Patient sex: F
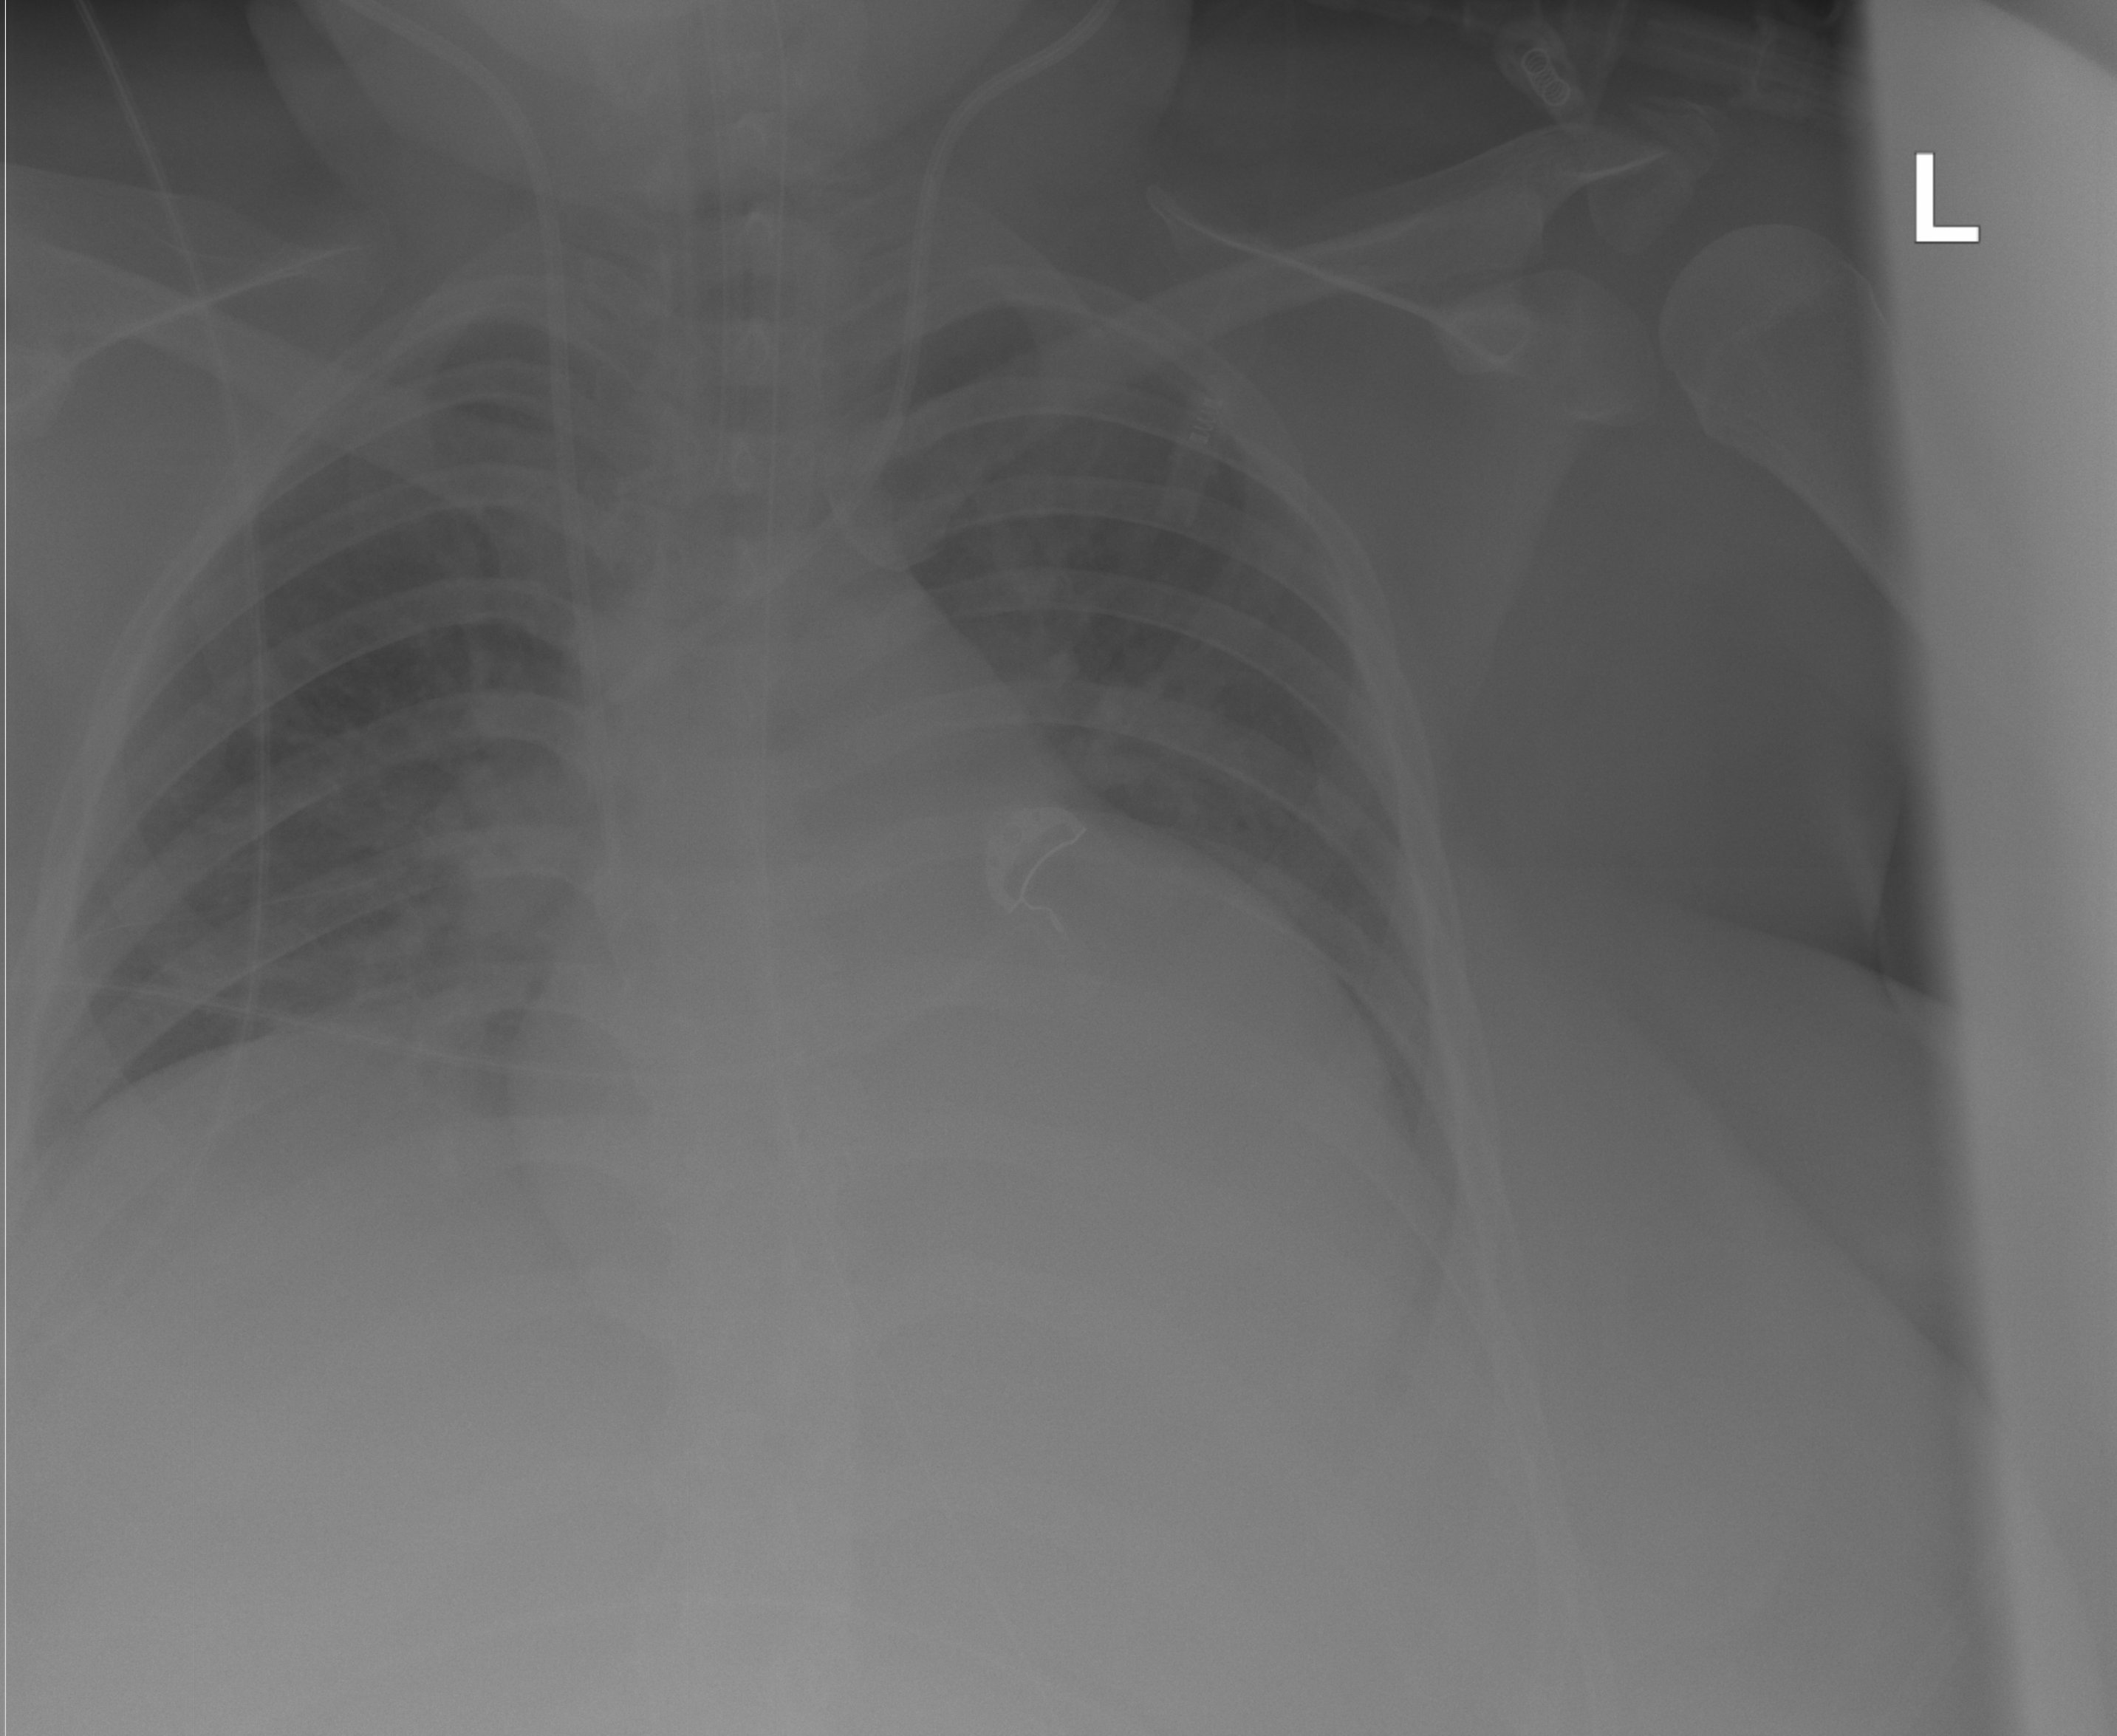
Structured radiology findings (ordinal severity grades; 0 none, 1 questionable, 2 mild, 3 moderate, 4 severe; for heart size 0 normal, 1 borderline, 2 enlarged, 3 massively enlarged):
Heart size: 2
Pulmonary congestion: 1
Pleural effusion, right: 0
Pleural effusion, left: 0
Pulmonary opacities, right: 0
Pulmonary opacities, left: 0
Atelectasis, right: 0
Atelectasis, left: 0